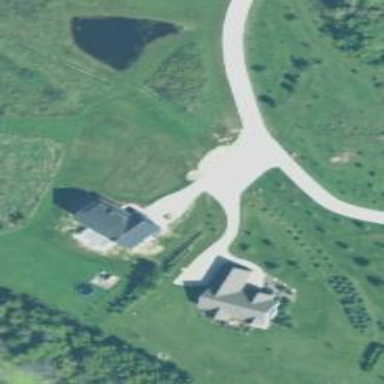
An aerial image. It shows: Driveway.